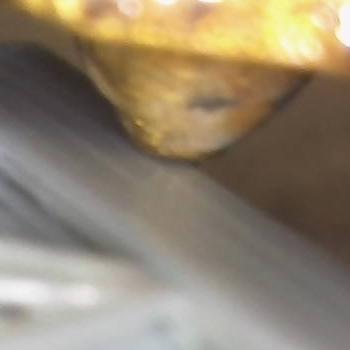
Flow rate: 127%